Breast ultrasound image
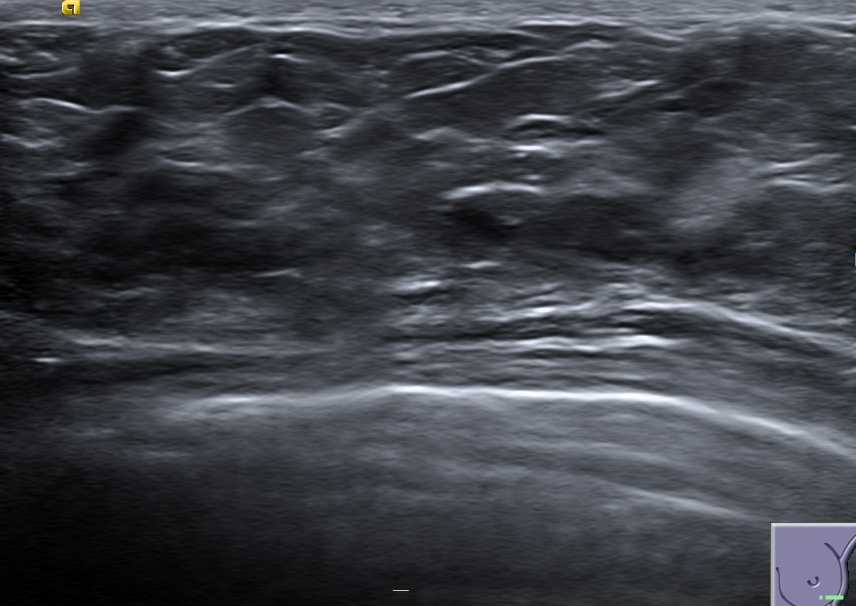
Diagnosis: normal